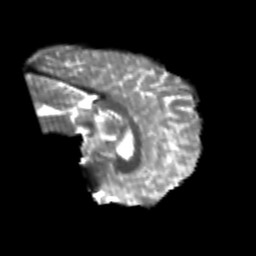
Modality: T2w
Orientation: sagittal
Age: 23
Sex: male
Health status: healthy
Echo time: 0.074 s